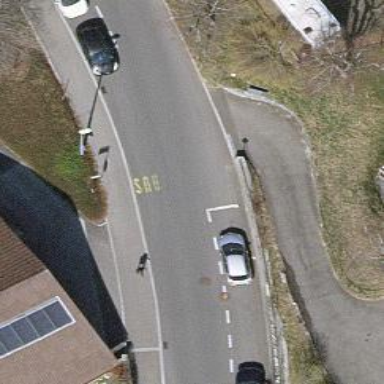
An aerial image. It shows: Bus stop with platform for public transport.